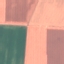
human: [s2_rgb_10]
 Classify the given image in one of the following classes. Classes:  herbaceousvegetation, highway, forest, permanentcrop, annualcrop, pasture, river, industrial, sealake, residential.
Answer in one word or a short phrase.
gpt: AnnualCrop